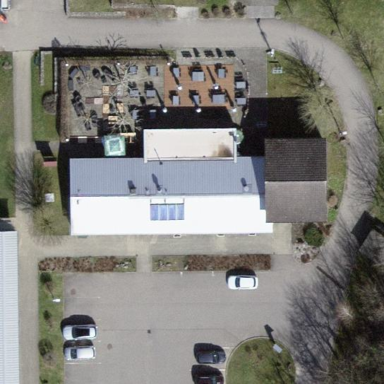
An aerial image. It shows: Building that houses restaurant.